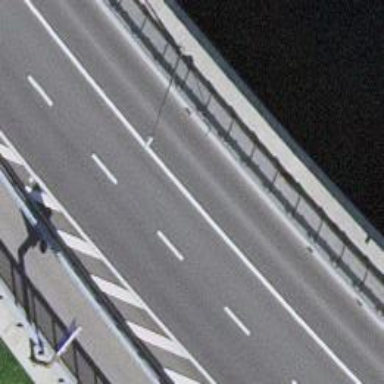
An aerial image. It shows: Primary highway bridge with separate sidewalks and cycleways. The asphalt surface is supported by suspension structure.